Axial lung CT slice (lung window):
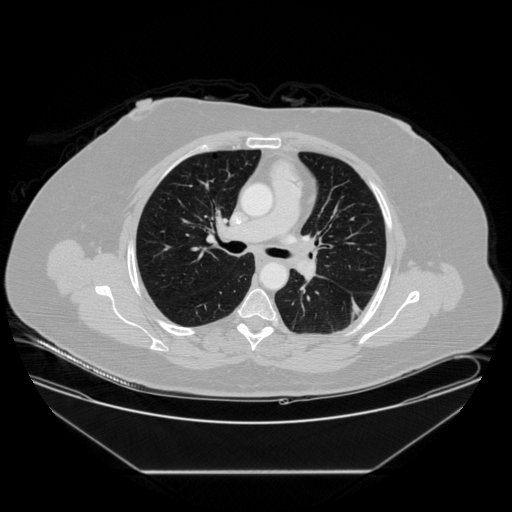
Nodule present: no